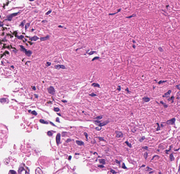
Tumor epithelial tissue: no
Tumor-associated stroma tissue: yes
Normal tissue: no